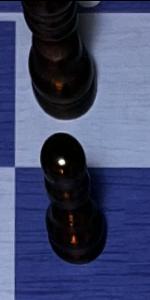
Label: Pawn_Black